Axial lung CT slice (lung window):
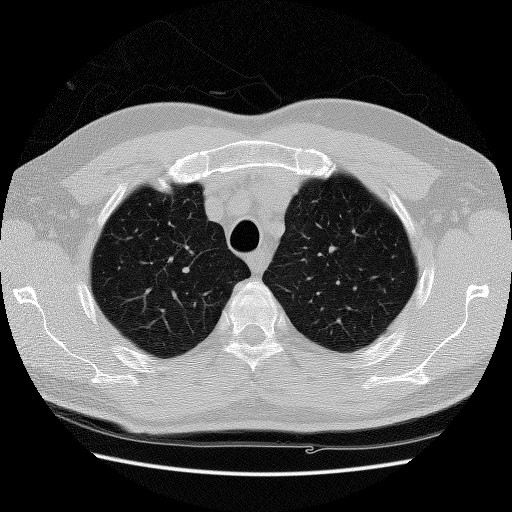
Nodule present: no